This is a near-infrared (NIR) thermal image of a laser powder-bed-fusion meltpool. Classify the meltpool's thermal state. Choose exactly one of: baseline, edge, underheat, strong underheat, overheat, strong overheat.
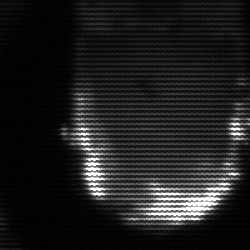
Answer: baseline